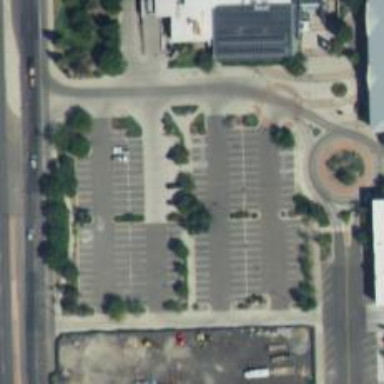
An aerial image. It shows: Parking space is available.